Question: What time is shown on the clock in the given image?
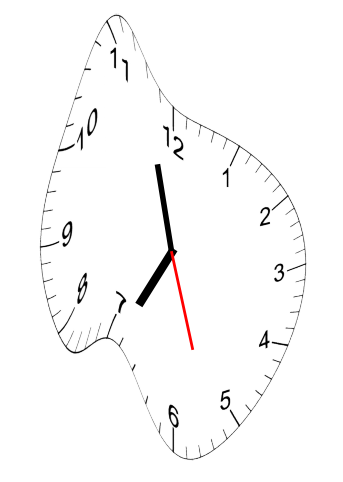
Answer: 06:57:27